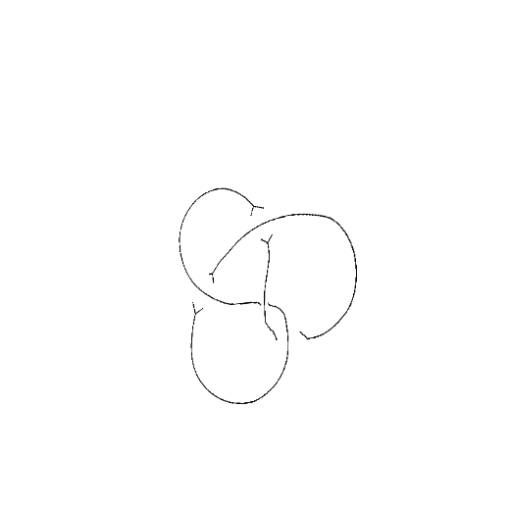
Crossing number: 4